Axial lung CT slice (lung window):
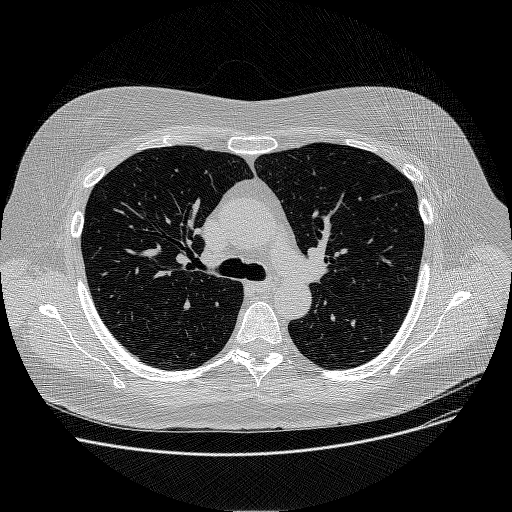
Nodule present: no